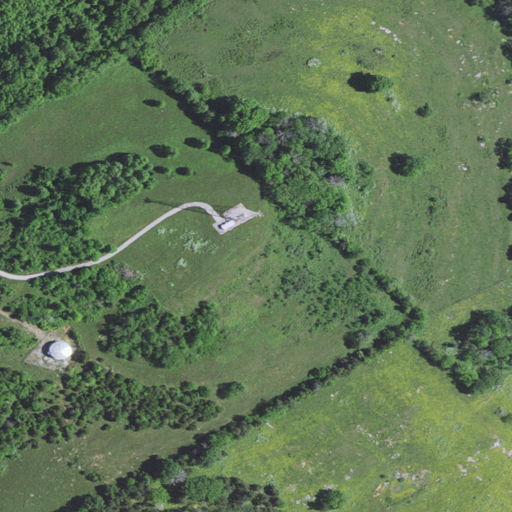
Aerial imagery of mountain in Kentucky named Lear Knob containing pasture, deciduous forest, mixed forest, shrub, and open development